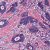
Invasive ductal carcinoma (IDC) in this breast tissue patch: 1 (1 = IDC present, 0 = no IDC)